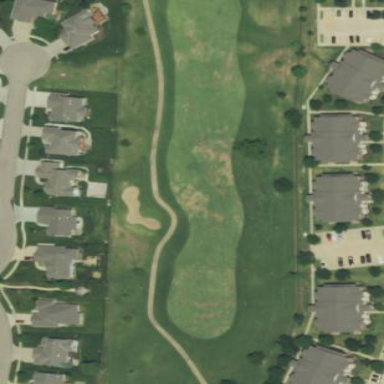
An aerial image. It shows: Golf fairway surrounded by grass.